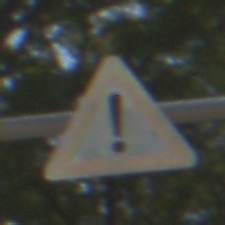
Verkehrszeichen: Gefahrenstelle
Umgebung: Outdoor, Suburban
Tageszeit: MorningAfternoon
Wetter: Clear
Licht: Natural
Jahreszeit: NotSpecified
Kontrast: HighContrast